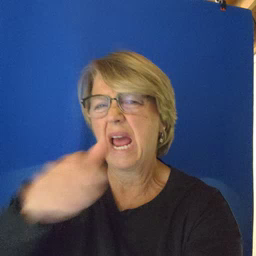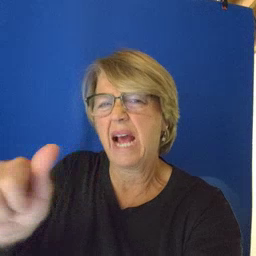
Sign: any